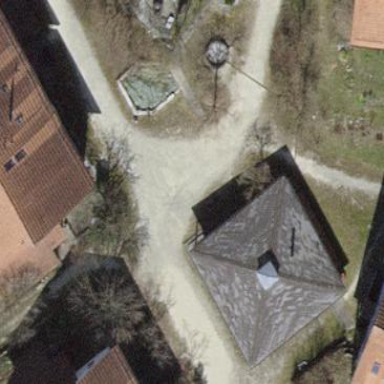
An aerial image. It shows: Building with tiled roof.